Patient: sex M, age 45
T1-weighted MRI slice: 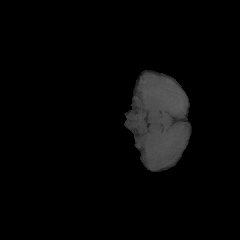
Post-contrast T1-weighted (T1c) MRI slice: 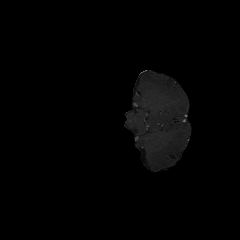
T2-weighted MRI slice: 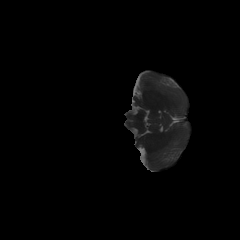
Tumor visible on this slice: no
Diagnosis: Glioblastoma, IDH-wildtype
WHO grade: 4